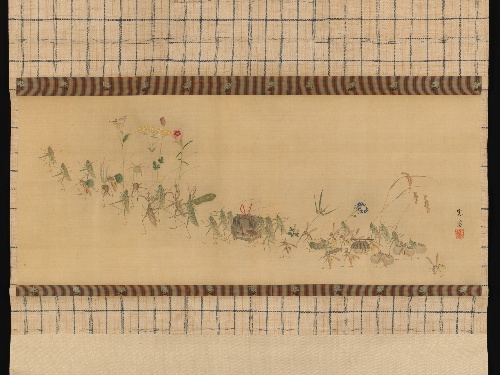
Artist: Nishiyama Kan'ei
Artist bio: Japanese, 1834–1897
Date: 19th century
Object type: Hanging scroll
Classification: Paintings
Medium: Hanging scroll; ink and color on silk
Culture: Japan
Period: Edo period (1615–1868)
Dimensions: Image: 13 1/8 × 32 1/8 in. (33.4 × 81.6 cm)
Overall with mounting: 51 × 33 1/8 in. (129.5 × 84.2 cm)
Overall with knobs: 51 × 35 5/16 in. (129.5 × 89.7 cm)
Department: Asian Art
Credit line: Mary Griggs Burke Collection, Gift of the Mary and Jackson Burke Foundation, 2015
Accession year: 2015
Repository: Metropolitan Museum of Art, New York, NY
Tags: Insects